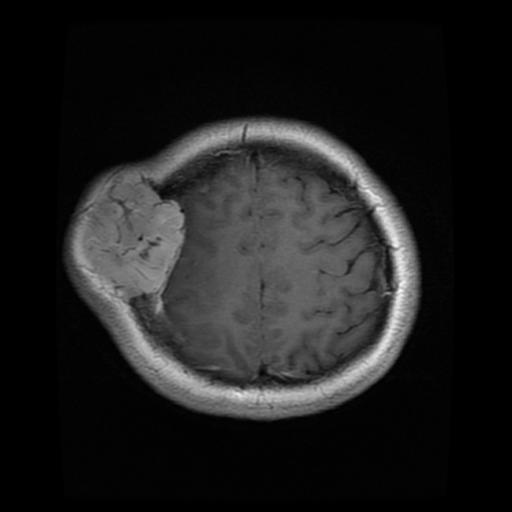
Label: meningioma